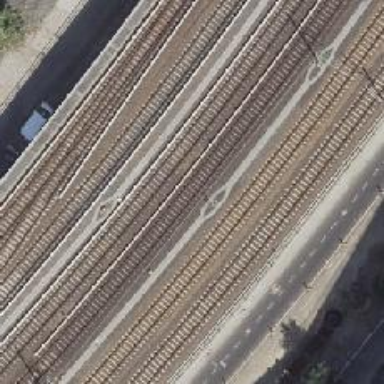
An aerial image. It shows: Railway signal.